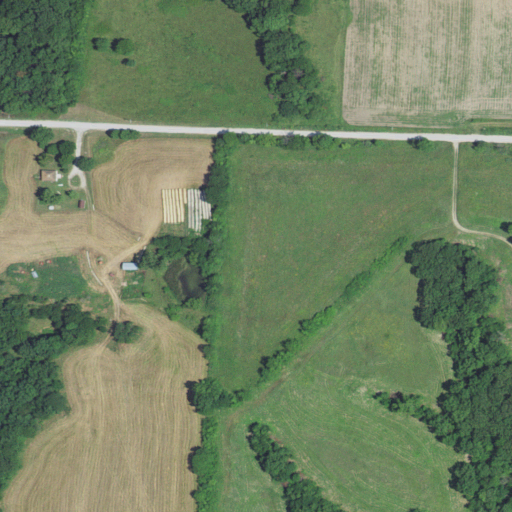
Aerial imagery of mountain in Missouri named Coppers Hill containing pasture, deciduous forest, open development, and low intensity development